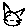
Label: cat